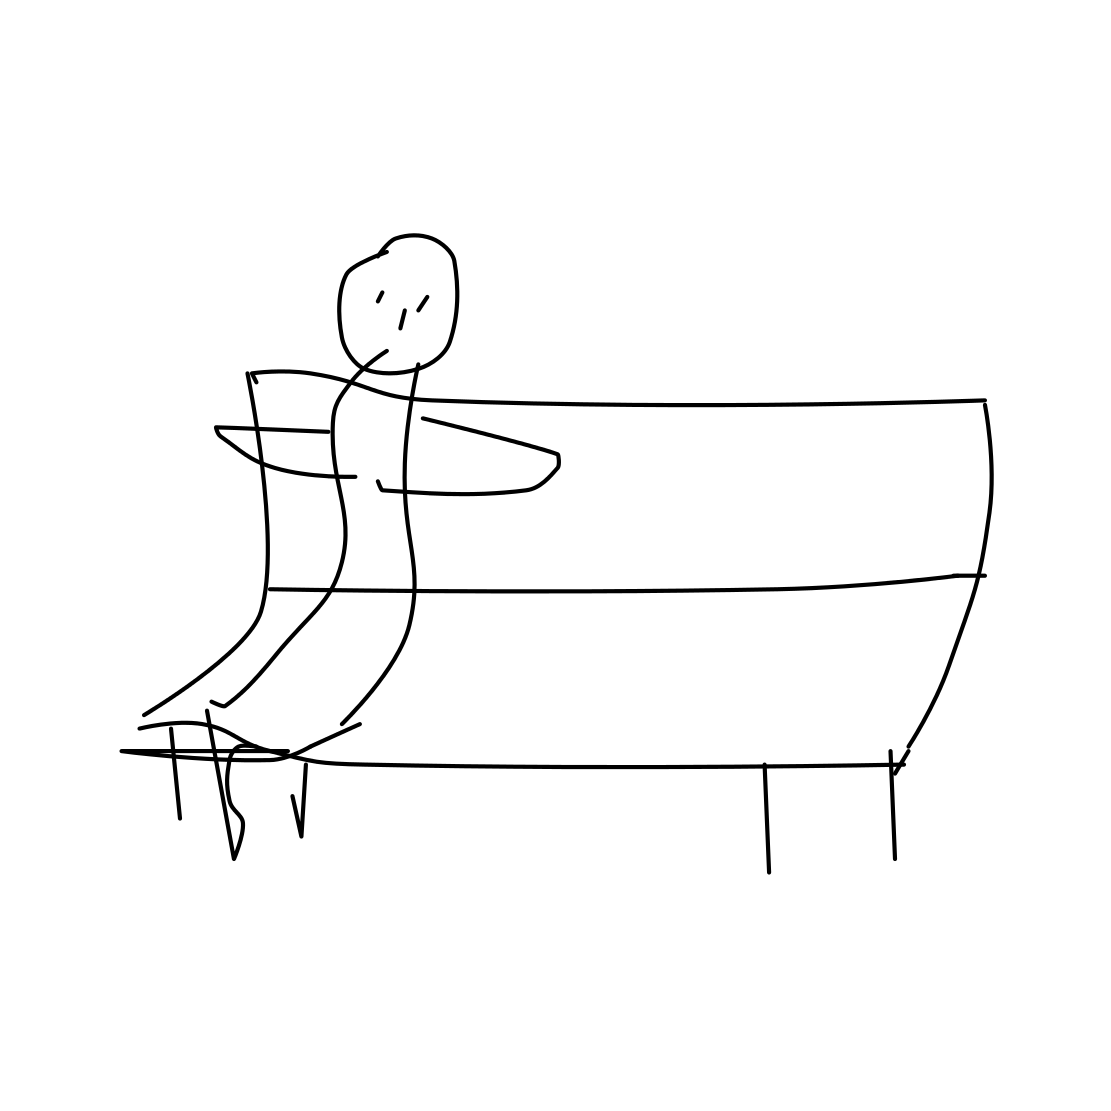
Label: person sitting